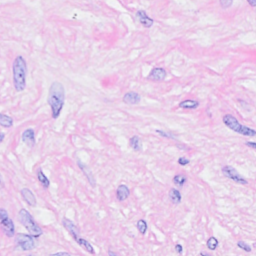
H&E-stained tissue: Breast